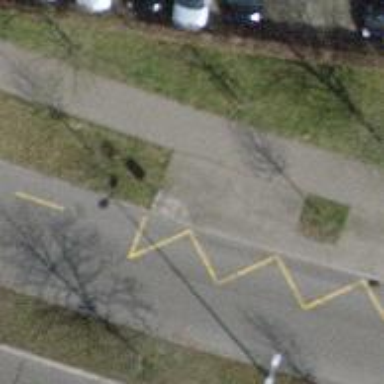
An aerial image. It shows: Bus stop with platform for public transport.